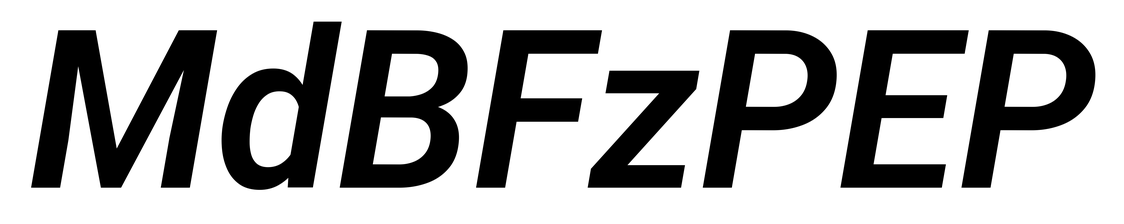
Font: Roboto-Italic_SemiBold_Italic